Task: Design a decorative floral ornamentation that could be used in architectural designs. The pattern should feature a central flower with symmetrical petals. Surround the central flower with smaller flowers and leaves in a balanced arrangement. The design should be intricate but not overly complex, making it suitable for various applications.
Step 805:
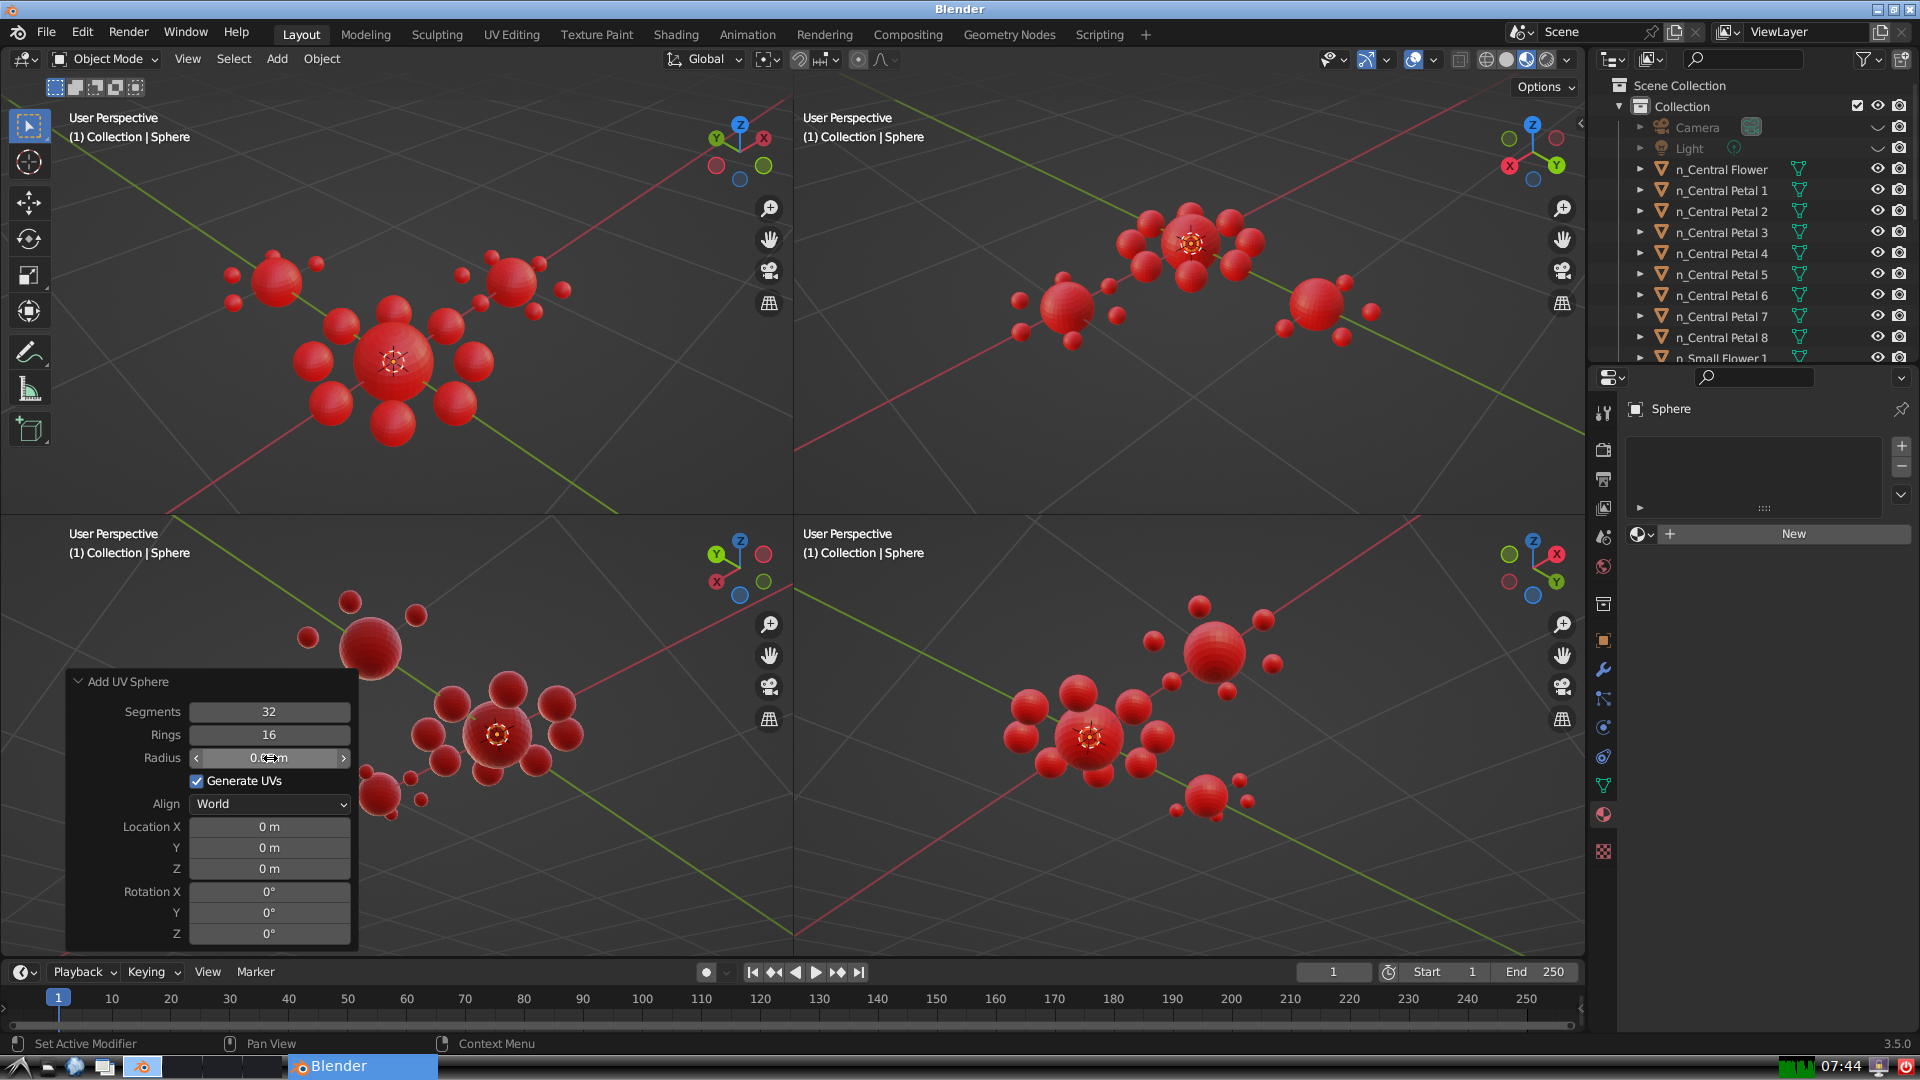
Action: click: no